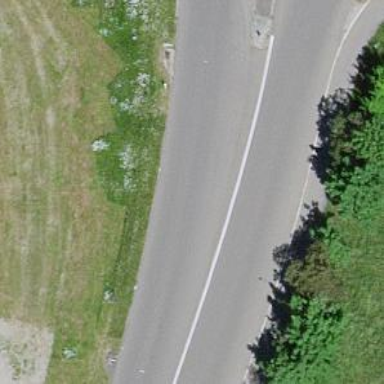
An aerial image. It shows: Tertiary road with asphalt surface.